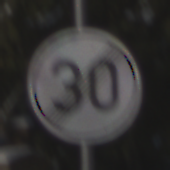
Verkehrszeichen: EndeGeschwindigkeit30
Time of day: MorningAfternoon
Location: Outdoor (Special)
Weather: Clear
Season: Winter
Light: Natural